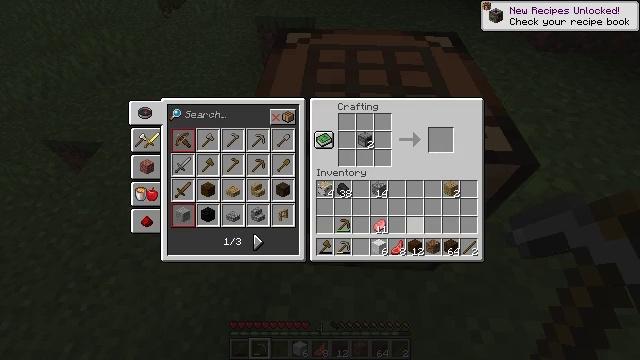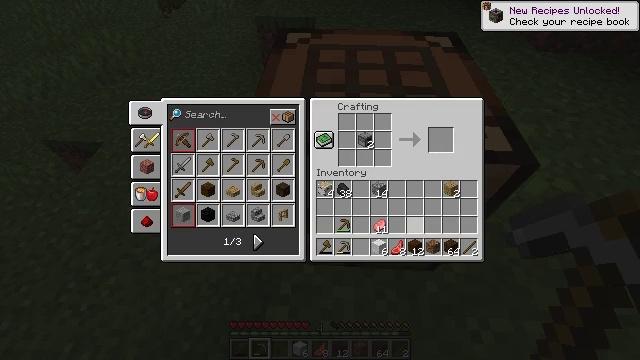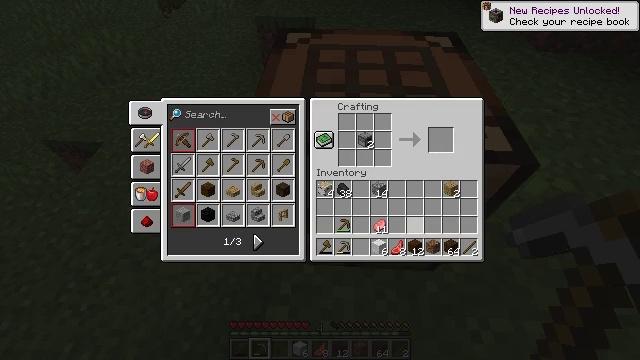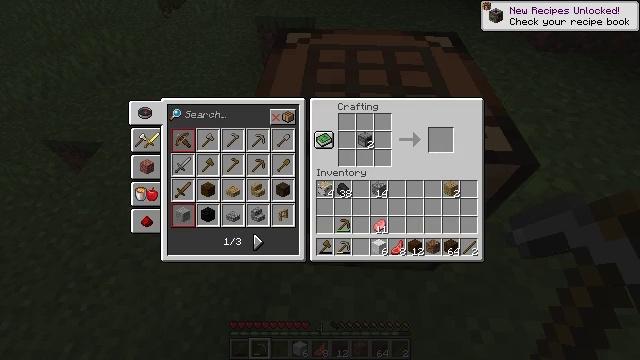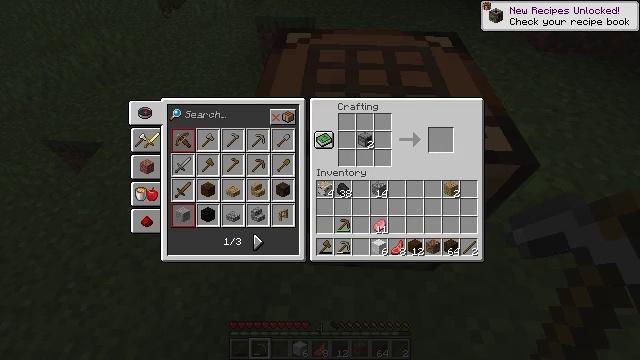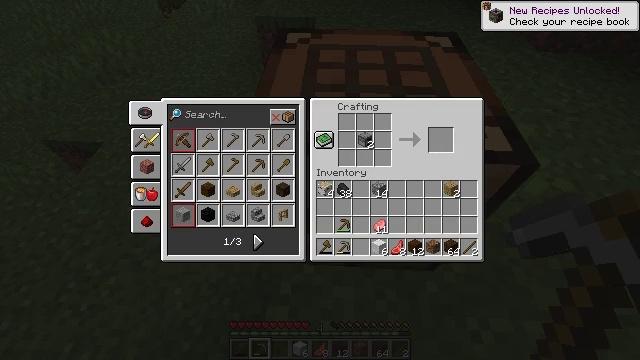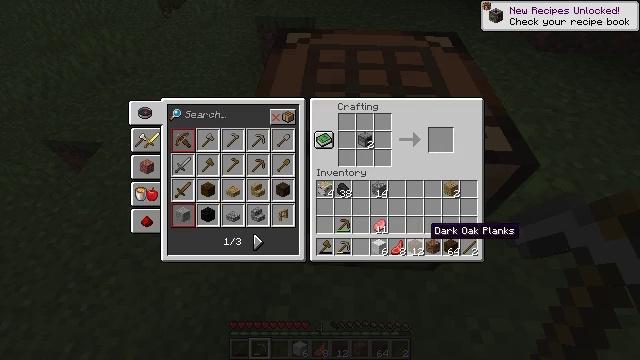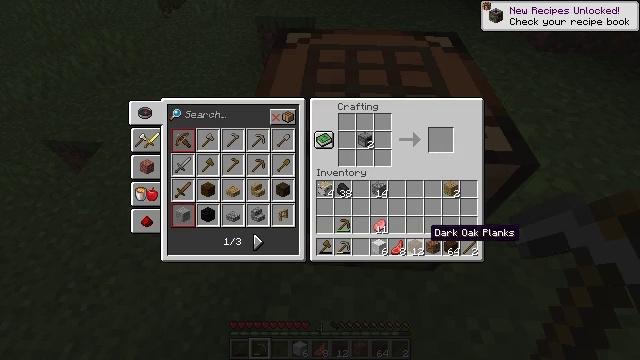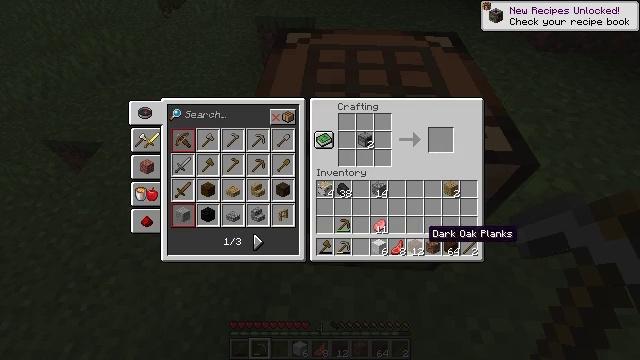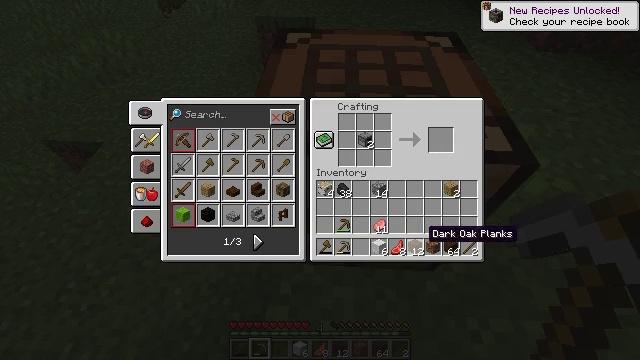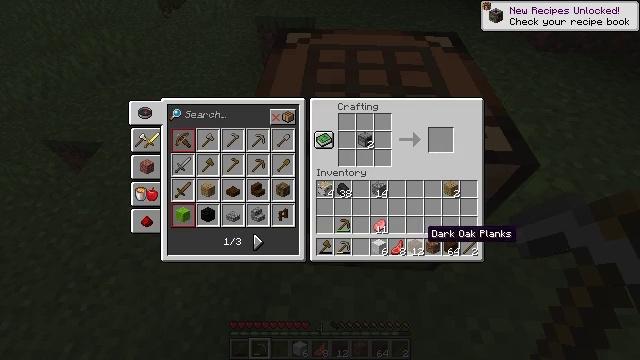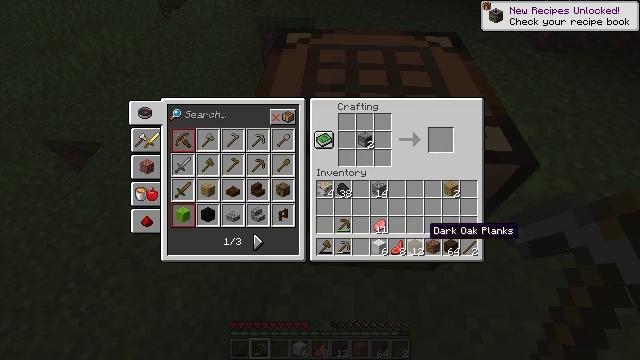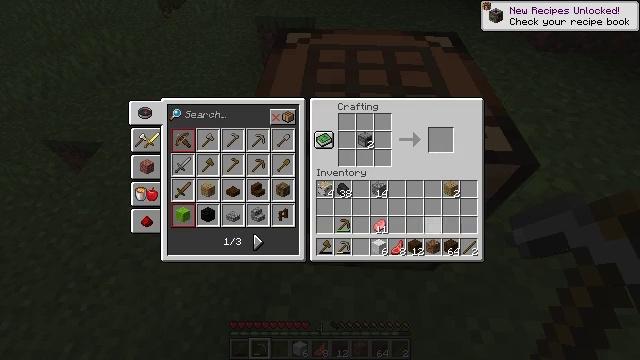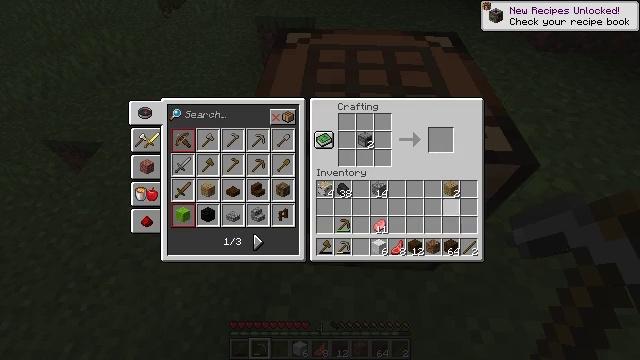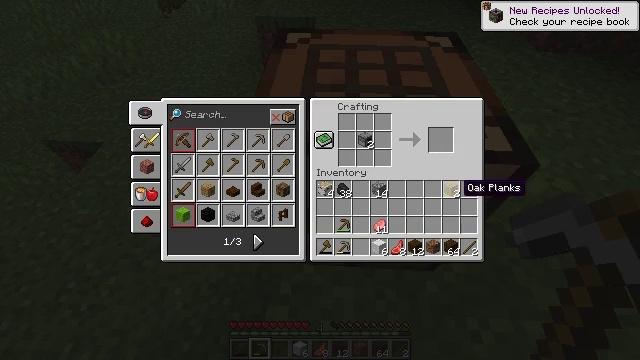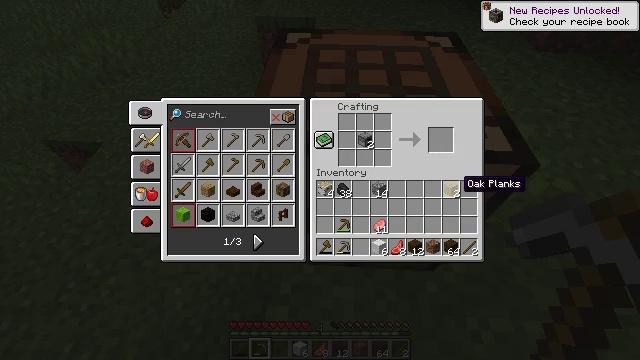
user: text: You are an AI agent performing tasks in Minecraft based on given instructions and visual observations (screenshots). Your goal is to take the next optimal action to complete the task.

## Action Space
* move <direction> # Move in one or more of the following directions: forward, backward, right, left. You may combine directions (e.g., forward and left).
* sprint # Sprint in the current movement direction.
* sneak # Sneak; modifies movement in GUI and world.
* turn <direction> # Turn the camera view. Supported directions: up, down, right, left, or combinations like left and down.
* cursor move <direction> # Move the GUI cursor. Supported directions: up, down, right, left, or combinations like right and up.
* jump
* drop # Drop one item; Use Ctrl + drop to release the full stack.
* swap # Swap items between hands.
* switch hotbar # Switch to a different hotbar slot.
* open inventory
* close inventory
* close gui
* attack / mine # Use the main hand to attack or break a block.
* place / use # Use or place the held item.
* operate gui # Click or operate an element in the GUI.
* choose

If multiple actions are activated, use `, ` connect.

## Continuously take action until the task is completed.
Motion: motion action
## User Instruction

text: Combine the materials to craft a smoker.
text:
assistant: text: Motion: no_op
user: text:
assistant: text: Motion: no_op
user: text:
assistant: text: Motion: no_op
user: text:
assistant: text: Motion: no_op
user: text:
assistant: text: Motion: no_op
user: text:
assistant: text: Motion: no_op
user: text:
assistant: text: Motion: no_op
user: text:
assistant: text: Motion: no_op
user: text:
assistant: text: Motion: no_op
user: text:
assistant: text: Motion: no_op
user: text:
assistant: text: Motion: no_op
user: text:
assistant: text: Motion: cursor move right and up
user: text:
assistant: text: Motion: cursor move right and up
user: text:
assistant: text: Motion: cursor move up
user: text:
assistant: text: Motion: no_op
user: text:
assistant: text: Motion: no_op
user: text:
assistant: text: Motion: no_op
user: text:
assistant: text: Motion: no_op
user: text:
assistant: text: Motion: operate gui
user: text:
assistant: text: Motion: operate gui
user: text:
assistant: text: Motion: no_op
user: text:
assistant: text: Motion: no_op
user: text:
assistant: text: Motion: no_op
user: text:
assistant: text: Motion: no_op
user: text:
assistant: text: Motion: no_op
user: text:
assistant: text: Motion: no_op
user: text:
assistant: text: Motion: no_op
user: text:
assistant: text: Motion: operate gui
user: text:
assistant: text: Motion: operate gui
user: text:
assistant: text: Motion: operate gui